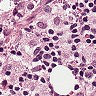
Metastatic tissue present: no